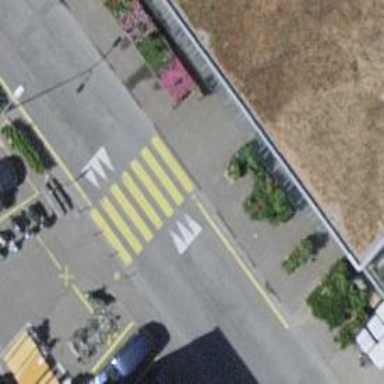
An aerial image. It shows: Uncontrolled zebra crossing with notable zebra markings.